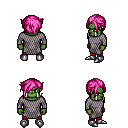
a pixel art fantasy rpg character, male body template, orc, green skin, chain mail, red pants, pink pixie cut hairstyle, metal boots, four views (front, back, left, right), 2x2 character sprite sheet, small pixel art, hard edges, no anti-aliasing